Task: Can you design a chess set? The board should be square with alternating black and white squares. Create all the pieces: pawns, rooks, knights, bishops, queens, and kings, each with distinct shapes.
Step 3886:
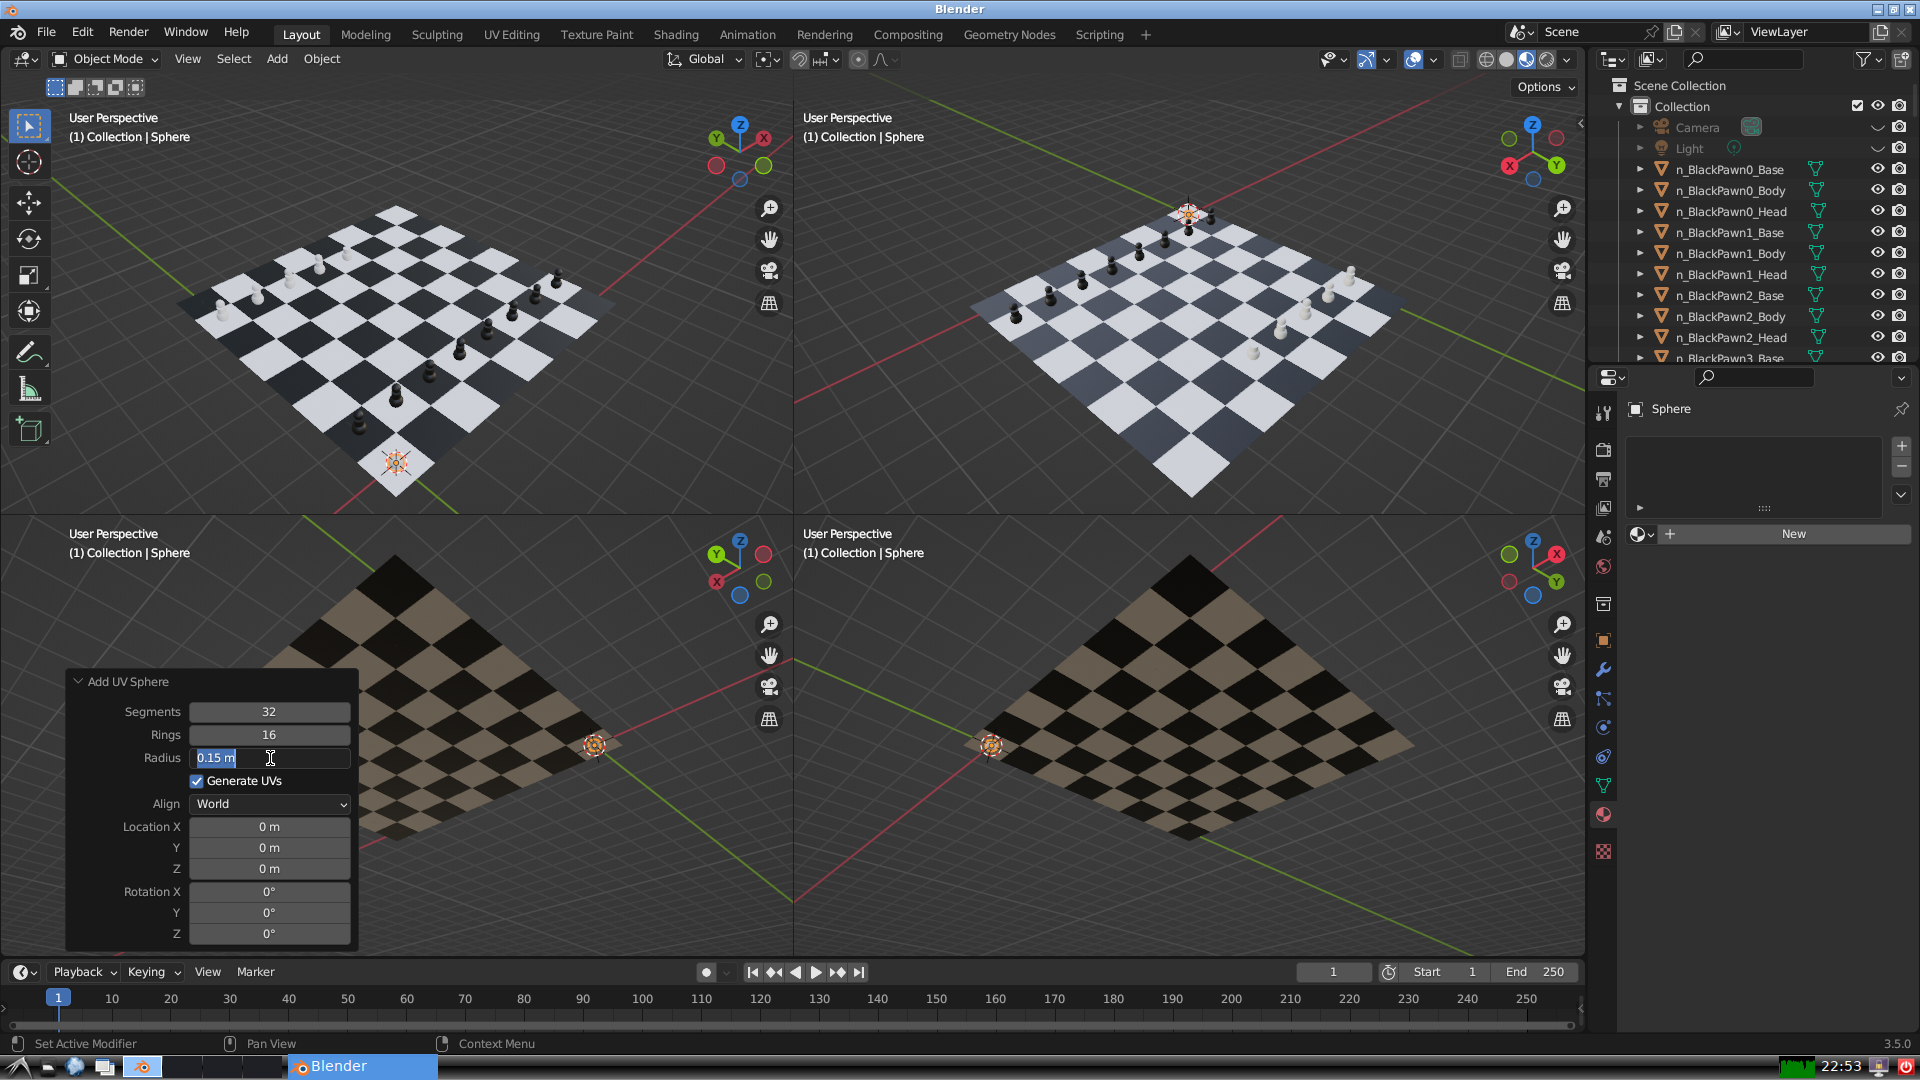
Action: input_text: 0.1